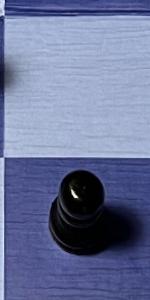
Label: Pawn_Black